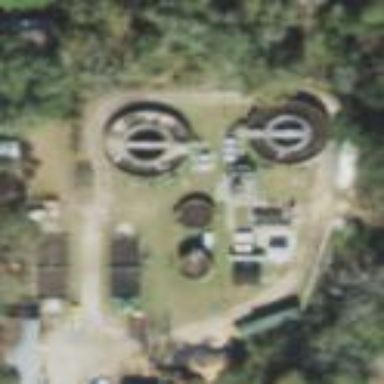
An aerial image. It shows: Wastewater plant.